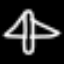
Label: airplane